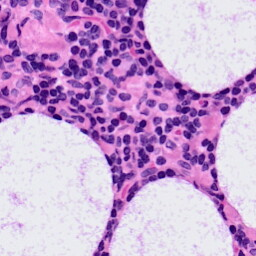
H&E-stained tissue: LymphNode